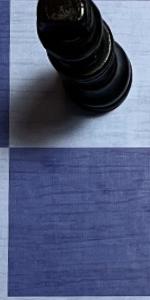
Label: Empty